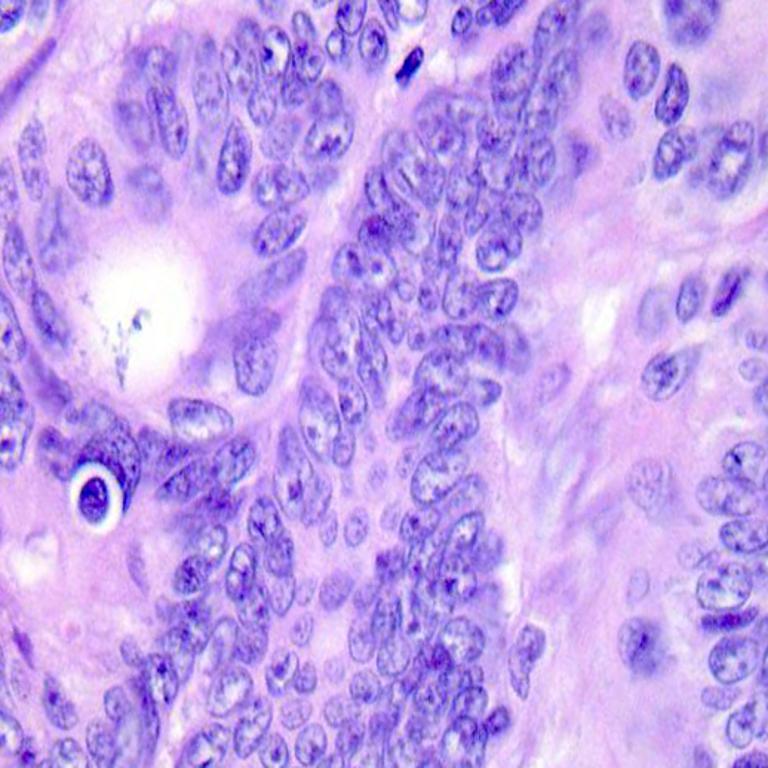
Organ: colon
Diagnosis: adenocarcinomas